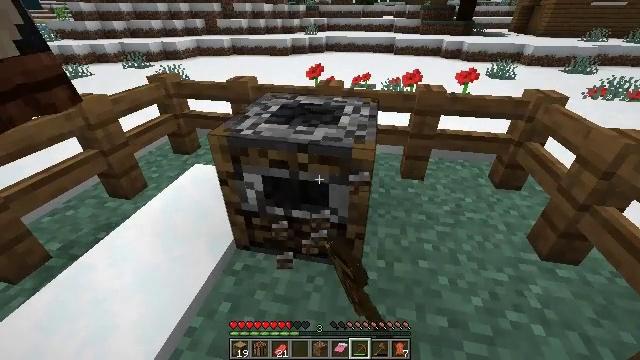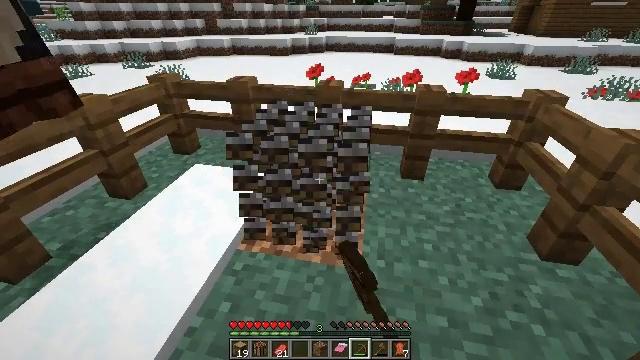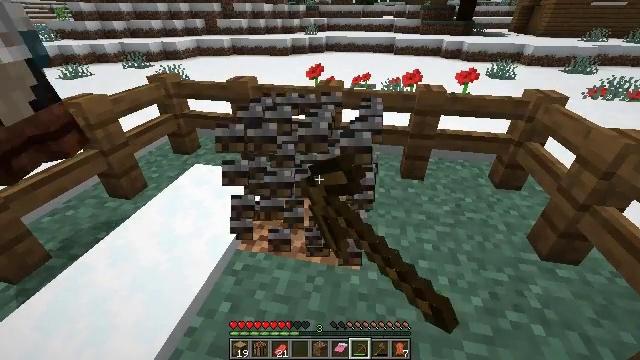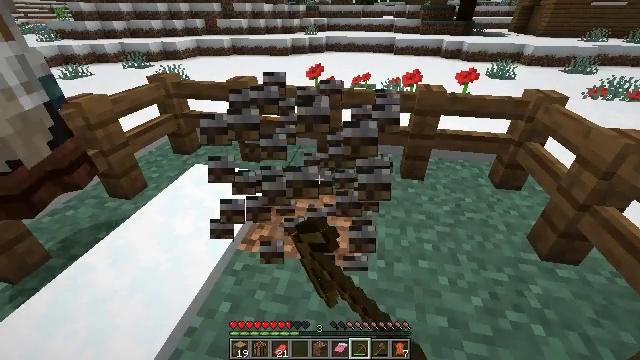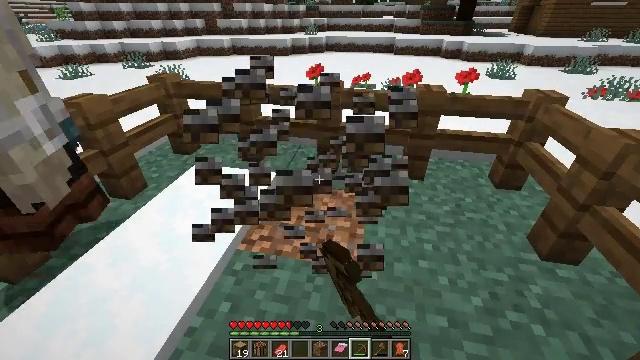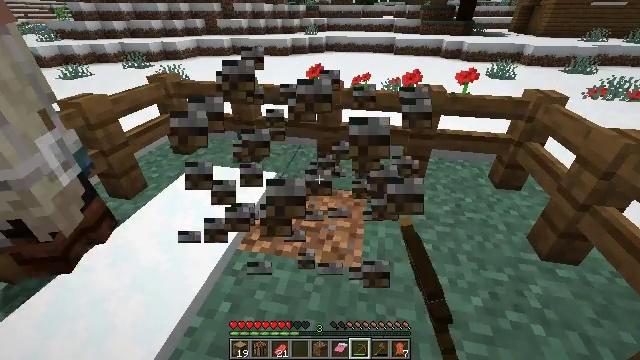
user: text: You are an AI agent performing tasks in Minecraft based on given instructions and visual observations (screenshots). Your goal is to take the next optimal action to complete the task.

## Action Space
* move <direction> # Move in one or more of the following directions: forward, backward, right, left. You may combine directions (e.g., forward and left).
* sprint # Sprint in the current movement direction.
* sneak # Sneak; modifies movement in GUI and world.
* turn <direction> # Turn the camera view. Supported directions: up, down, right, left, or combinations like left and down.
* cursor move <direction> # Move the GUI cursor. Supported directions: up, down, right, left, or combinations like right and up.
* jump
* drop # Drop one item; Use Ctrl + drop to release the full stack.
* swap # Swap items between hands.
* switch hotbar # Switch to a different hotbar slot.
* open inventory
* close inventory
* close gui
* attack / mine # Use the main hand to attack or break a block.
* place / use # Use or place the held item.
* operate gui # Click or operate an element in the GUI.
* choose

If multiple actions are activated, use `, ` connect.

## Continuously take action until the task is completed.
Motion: motion action
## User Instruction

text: Mine the smoker to break it.
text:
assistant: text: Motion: attack / mine
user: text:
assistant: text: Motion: attack / mine
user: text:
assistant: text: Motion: attack / mine
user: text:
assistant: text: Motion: attack / mine
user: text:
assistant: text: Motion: attack / mine
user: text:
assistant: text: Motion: attack / mine